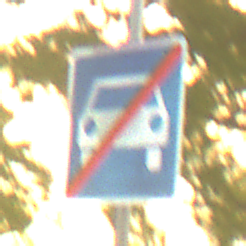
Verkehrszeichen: EndeKraftfahrstrasse
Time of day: SunriseSunset
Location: Outdoor (RoadRail)
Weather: Clear
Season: NotSpecified
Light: Natural